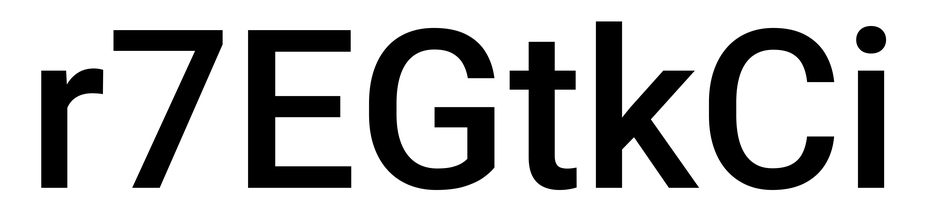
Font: Roboto_Medium